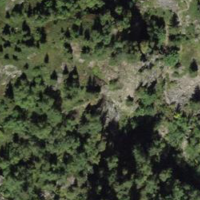
EUNIS habitat code: 23
Species observed at this site:
Papilio machaon
Melitaea diamina
Lophophanes cristatus
Colias croceus
Lasiommata maera
Rana temporaria
Erebia aethiops
Gomphocerippus rufus
Chorthippus biguttulus